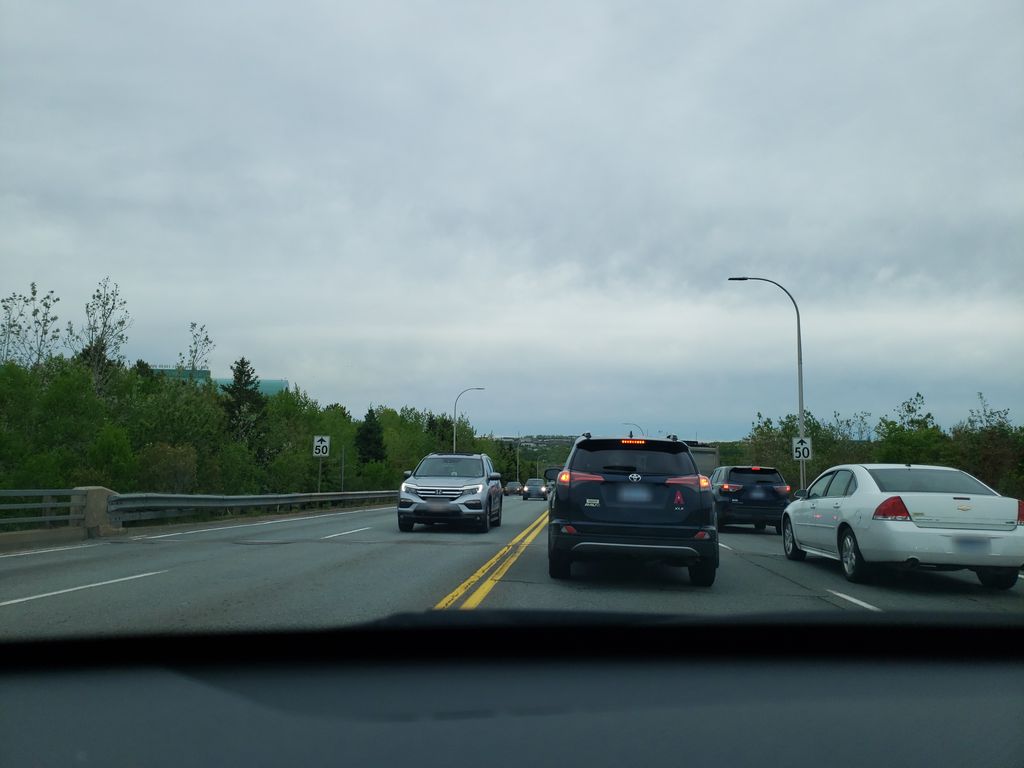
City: halifax